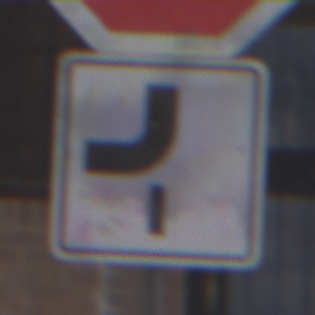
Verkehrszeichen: VerlaufVorfahrtsstrasse7
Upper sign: Stop
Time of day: MorningAfternoon
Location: Outdoor (Urban)
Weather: Overcast
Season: NotSpecified
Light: Natural